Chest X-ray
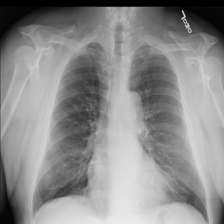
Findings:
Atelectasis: negative
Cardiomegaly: negative
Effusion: negative
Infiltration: negative
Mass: negative
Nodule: negative
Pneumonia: negative
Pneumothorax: negative
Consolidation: negative
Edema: negative
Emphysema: negative
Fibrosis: negative
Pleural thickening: negative
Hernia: negative